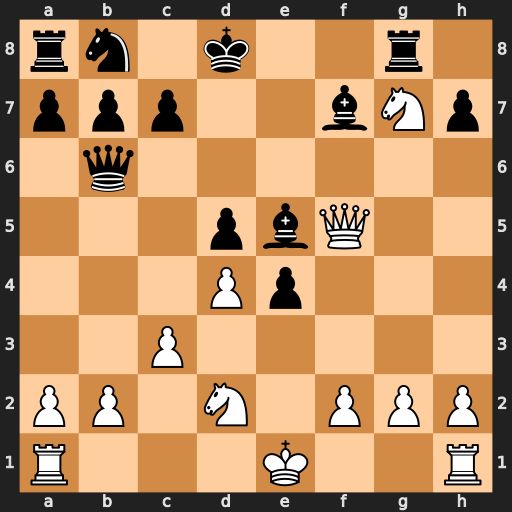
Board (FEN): rn1k2r1/ppp2bNp/1q6/3pbQ2/3Pp3/2P5/PP1N1PPP/R3K2R
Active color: w
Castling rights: KQ
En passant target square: -
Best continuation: Qxf7 Rxg7 Qf8+